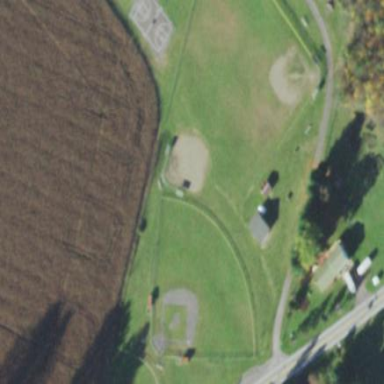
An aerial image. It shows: Baseball pitch for leisure land activities.